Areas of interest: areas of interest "Bao Yun Road Tennis Court"
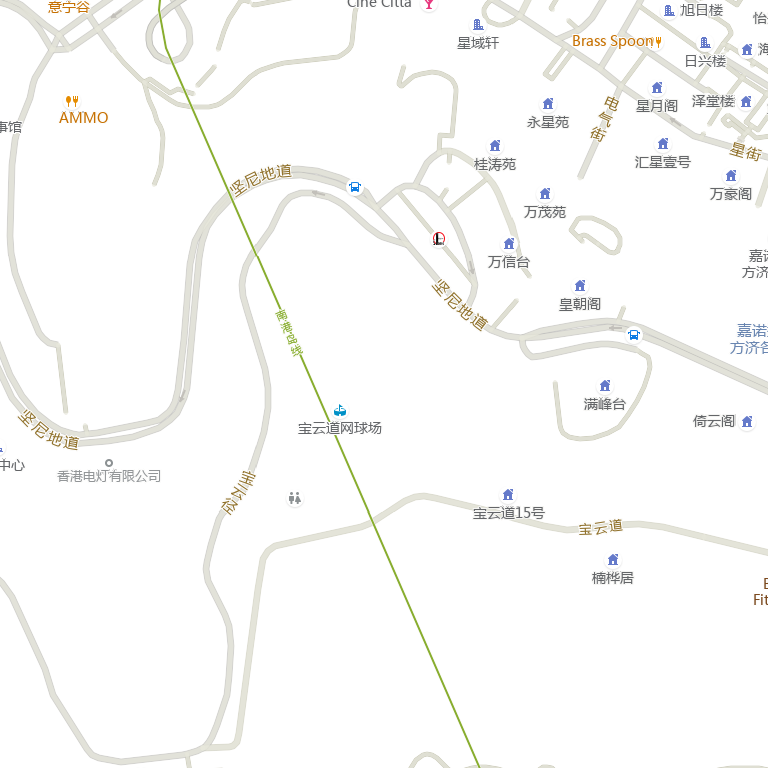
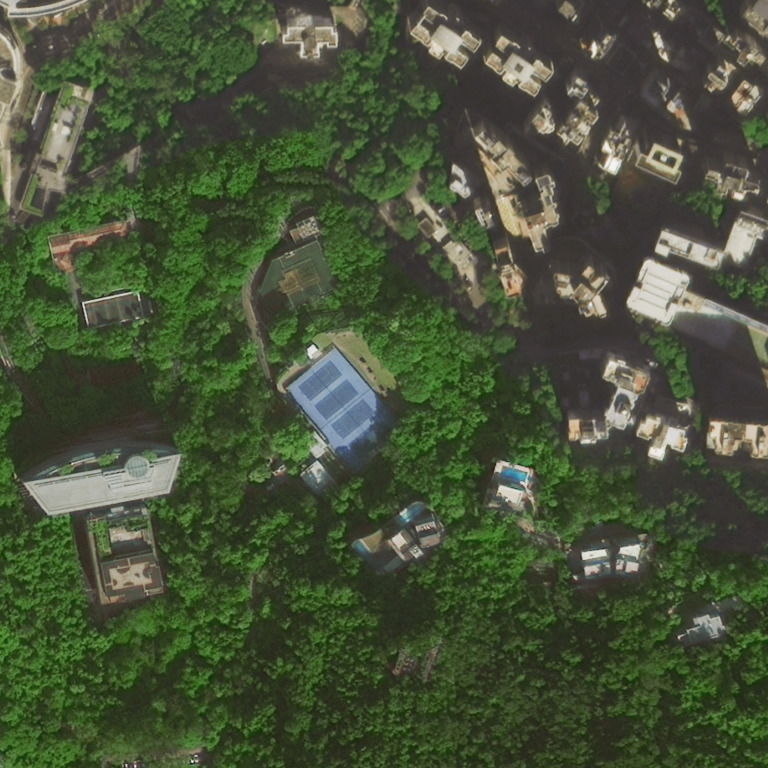